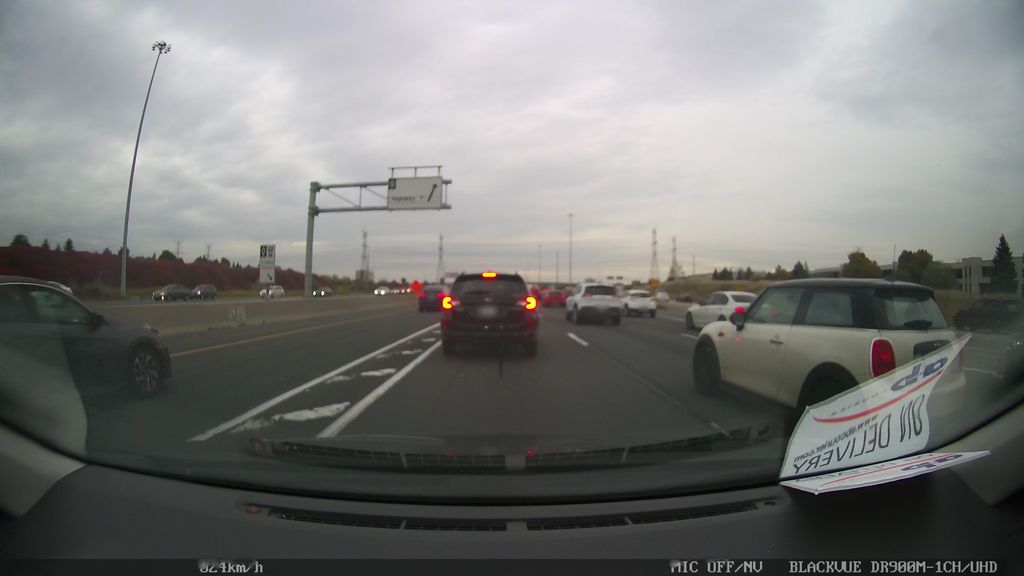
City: toronto